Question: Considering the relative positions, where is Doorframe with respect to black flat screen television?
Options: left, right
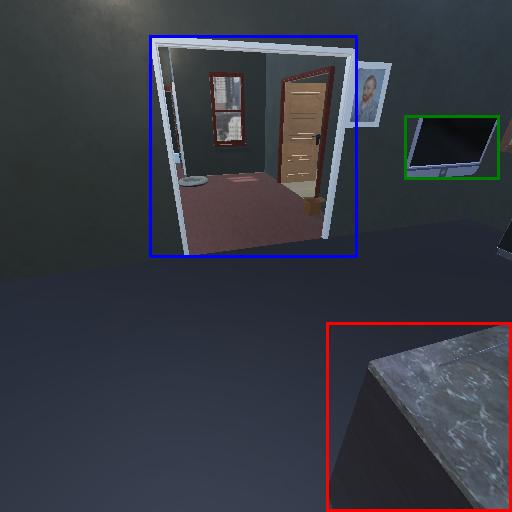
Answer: left